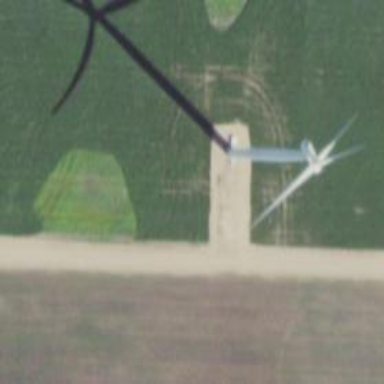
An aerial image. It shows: Wind generator using wind turbines of horizontal axis.